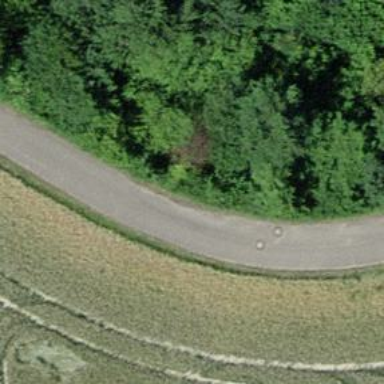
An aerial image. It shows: Asphalt footway suitable for agricultural vehicles.